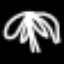
Label: palm tree